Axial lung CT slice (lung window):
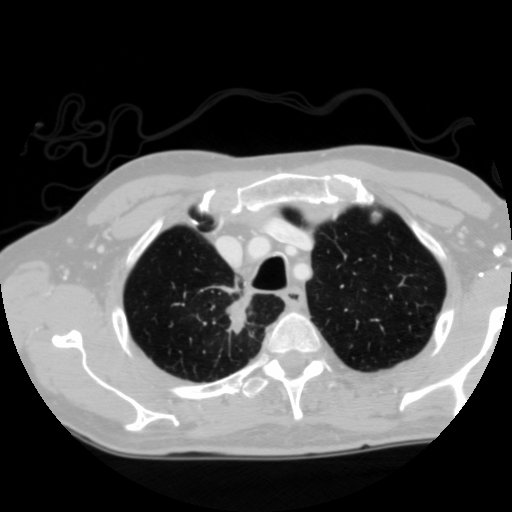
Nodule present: no